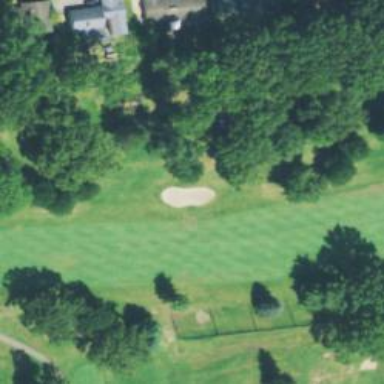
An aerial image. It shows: Golf hole.